Question: Having vector 'x' and I have to calculate its <URL> , for this purpose it is just return a vector of values which show the iterations of the follow series according to 'x' length -

What is the simplest way to calculate that ?
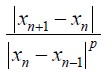
Answer: To obtain a vector of the values specified in the question, just do:
'''
r = abs(diff(x(2:end)) ./ diff(x(1:end - 1)) .^ p);
'''